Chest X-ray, AP view. Patient: 64 years old, sex M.
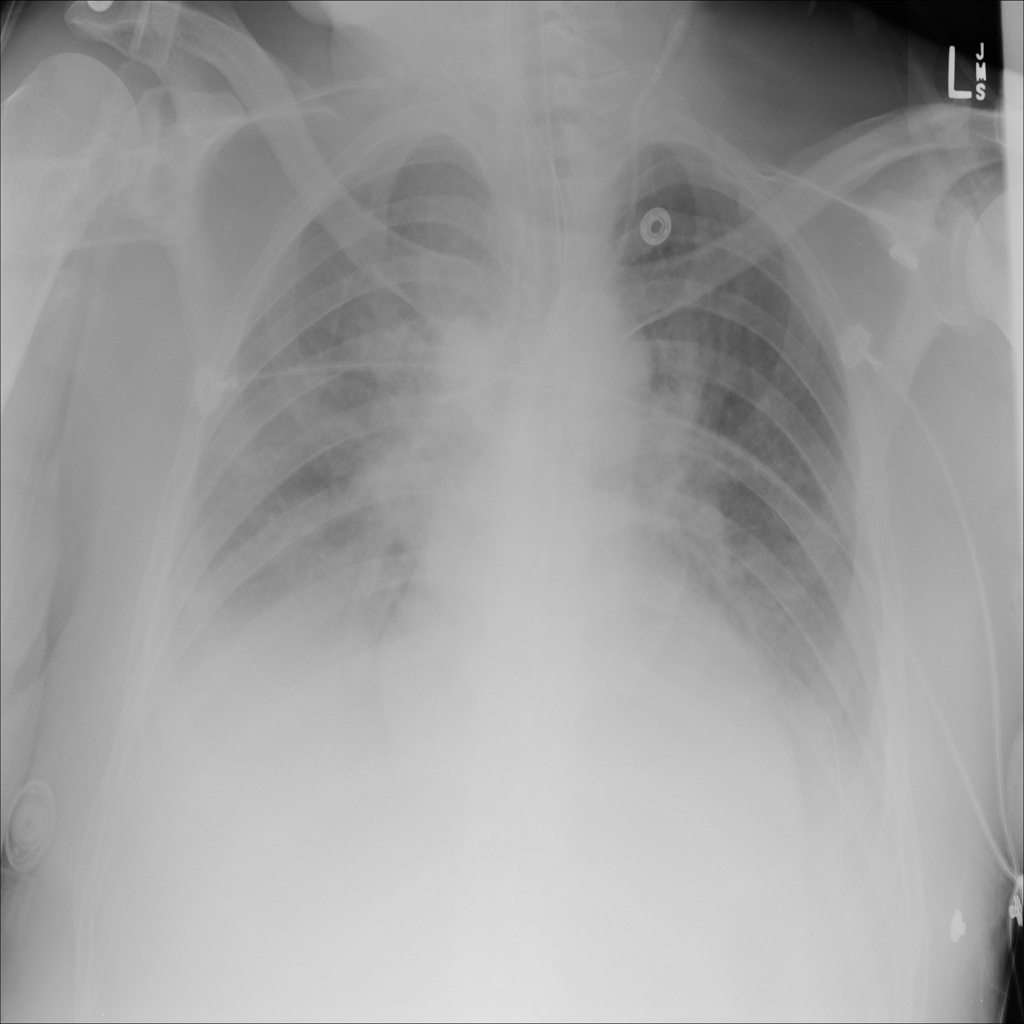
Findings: No Finding